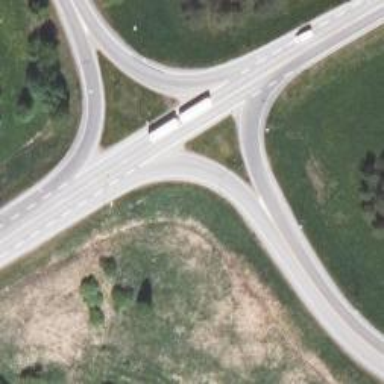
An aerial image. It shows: Trunk link highway.